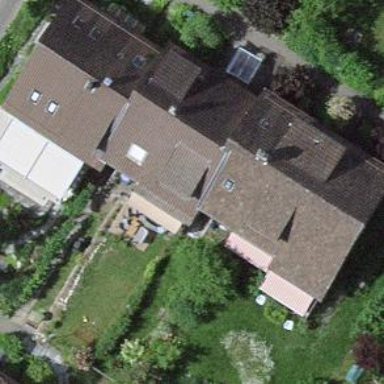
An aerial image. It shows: Terrace building with gabled roof.